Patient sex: M
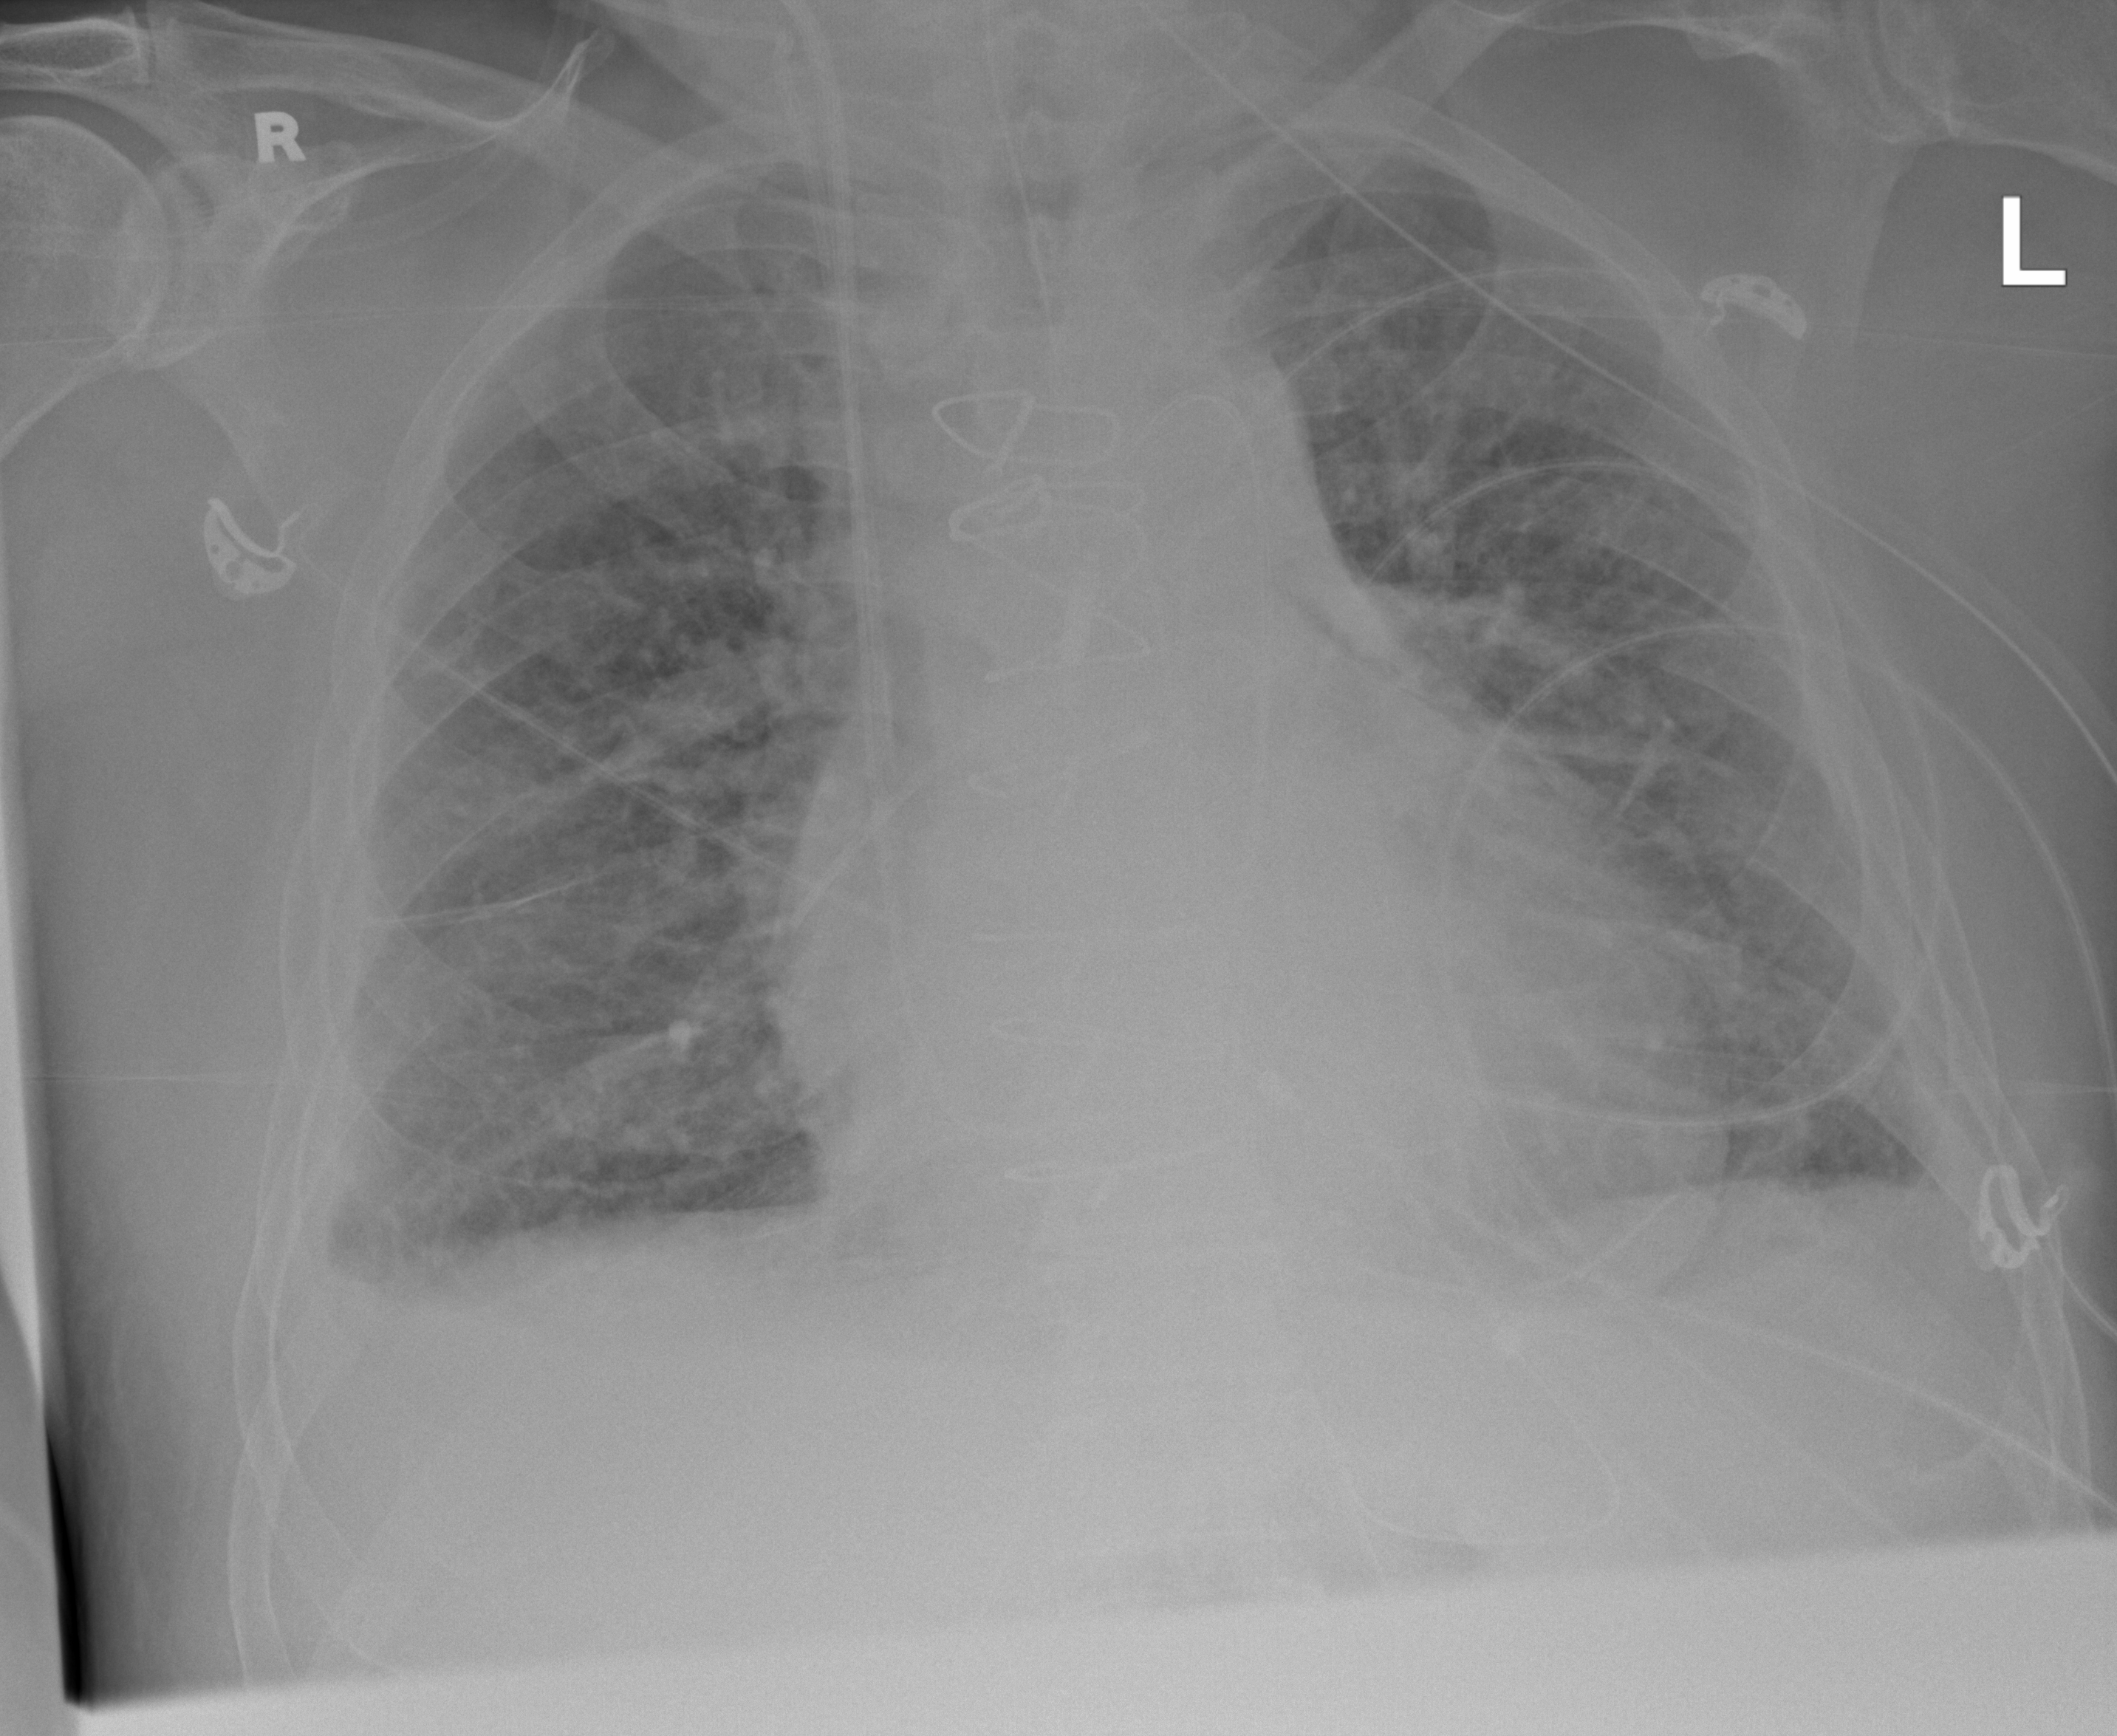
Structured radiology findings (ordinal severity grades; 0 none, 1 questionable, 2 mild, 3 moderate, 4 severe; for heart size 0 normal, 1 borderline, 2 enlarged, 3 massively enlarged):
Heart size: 2
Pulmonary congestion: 2
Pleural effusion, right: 2
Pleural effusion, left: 1
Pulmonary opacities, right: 3
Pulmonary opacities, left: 2
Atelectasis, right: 2
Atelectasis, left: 2